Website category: auto
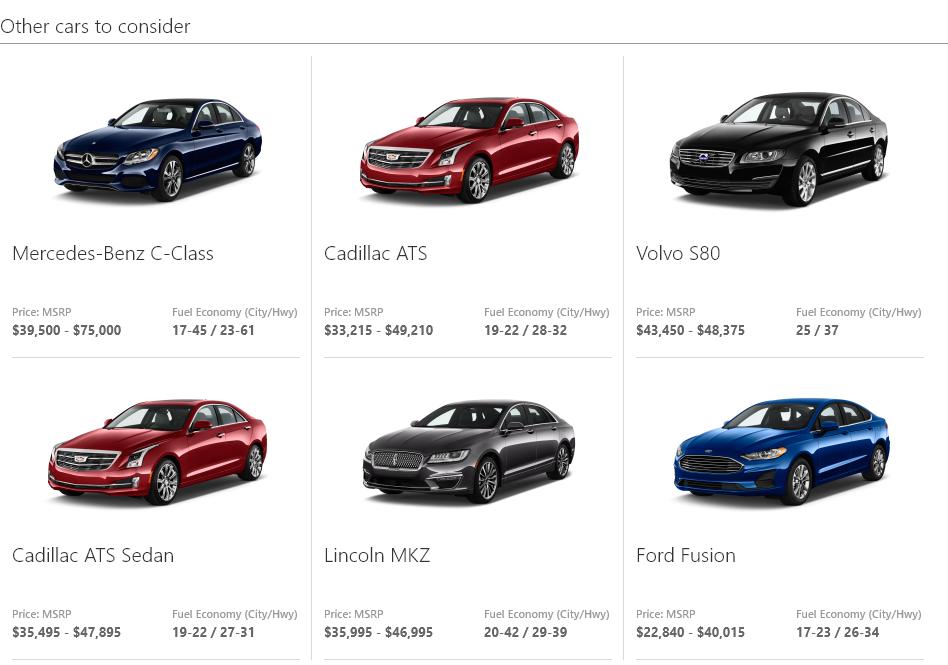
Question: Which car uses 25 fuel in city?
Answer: Volvo S80

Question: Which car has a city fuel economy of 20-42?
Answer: Lincoln MKZ

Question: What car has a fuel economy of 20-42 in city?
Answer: Lincoln MKZ

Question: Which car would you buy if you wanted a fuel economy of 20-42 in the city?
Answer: Lincoln MKZ

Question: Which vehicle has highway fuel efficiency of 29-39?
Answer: Lincoln MKZ

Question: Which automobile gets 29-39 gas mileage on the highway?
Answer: Lincoln MKZ

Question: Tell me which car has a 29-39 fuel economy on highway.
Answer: Lincoln MKZ

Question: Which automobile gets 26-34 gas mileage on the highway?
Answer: Ford Fusion

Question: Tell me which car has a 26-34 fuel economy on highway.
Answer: Ford Fusion

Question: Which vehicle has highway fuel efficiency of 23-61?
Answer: Mercedes-Benz C-Class

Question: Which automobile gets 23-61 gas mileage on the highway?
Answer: Mercedes-Benz C-Class

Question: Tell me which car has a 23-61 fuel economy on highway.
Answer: Mercedes-Benz C-Class

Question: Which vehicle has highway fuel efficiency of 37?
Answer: Volvo S80

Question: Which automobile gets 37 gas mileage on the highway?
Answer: Volvo S80

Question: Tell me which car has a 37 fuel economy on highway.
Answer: Volvo S80

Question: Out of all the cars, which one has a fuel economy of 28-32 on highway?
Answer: Cadillac ATS

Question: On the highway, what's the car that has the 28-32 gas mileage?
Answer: Cadillac ATS